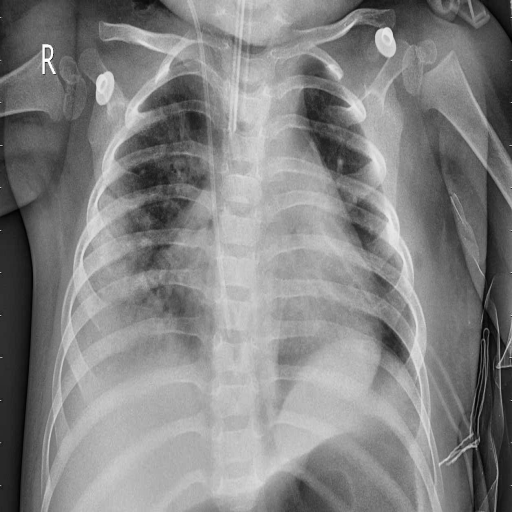
Finding: PNEUMONIA